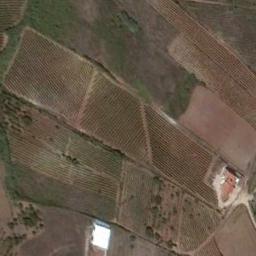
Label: terrace